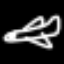
Label: airplane